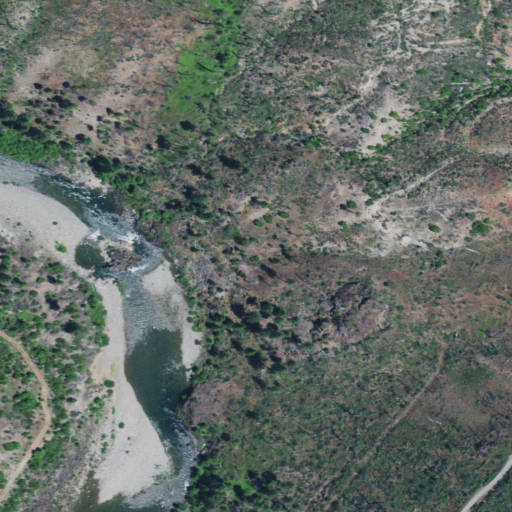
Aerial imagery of valley in Oregon named Bills Gulch containing shrub, grassland, herbaceous wetlands, woody wetlands, evergreen forest, open water, open development, and medium intensity development